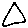
Label: triangle